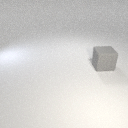
large gray rubber cube